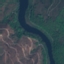
Land use / land cover: River